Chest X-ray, PA view. Patient: 61 years old, sex F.
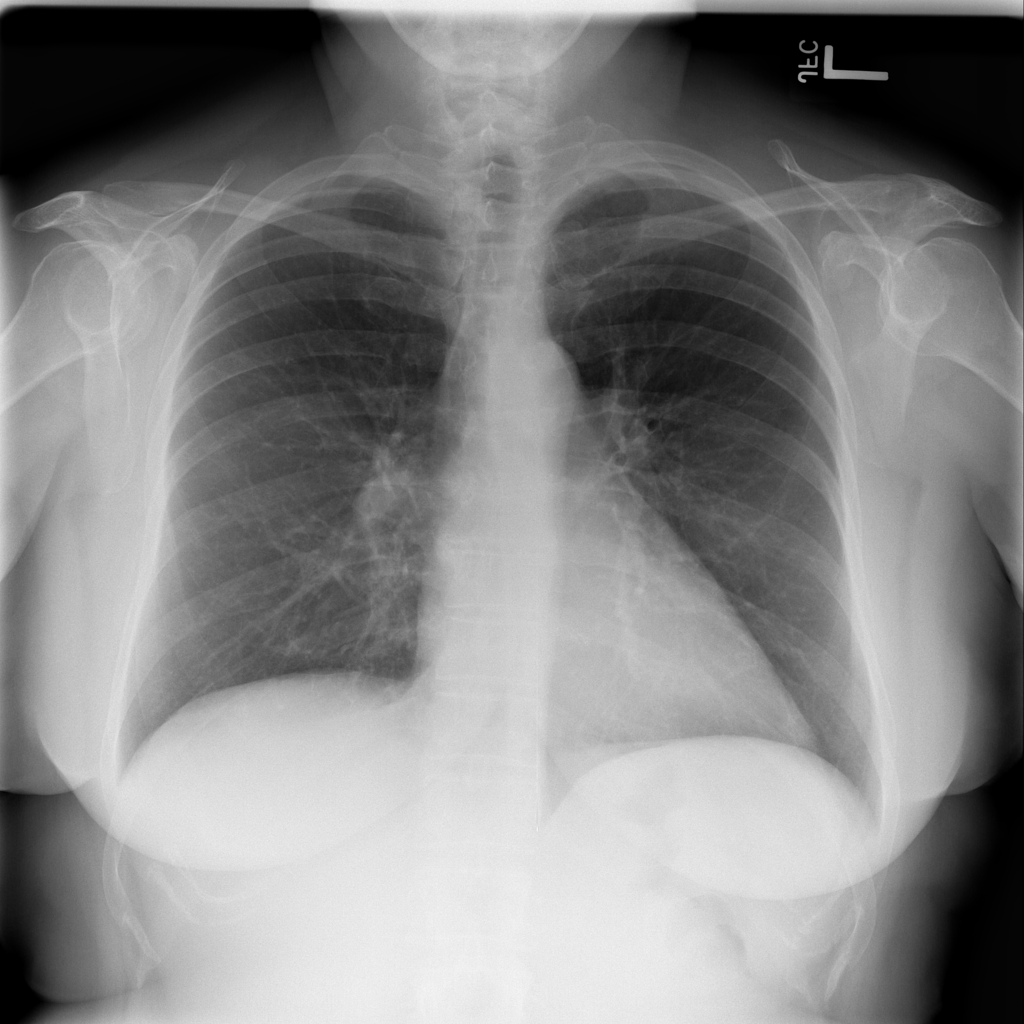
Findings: No Finding